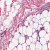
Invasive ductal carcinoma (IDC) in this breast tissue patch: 0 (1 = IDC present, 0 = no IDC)